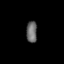
Tissue: lung
Cell type: Endothelial cells
Senescence score: 0.5978
Nuclear area (px): 226
Mean DAPI intensity: 105.673